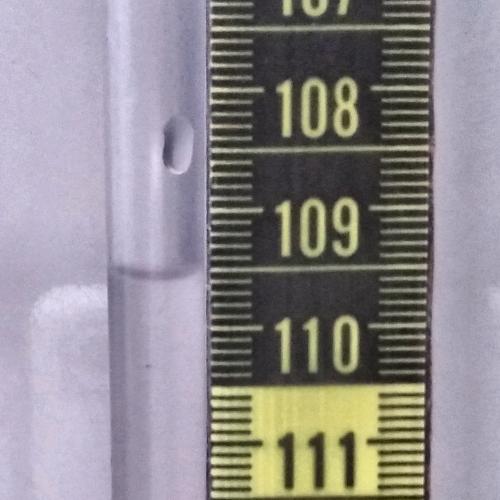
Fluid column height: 109.5 cm